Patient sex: M
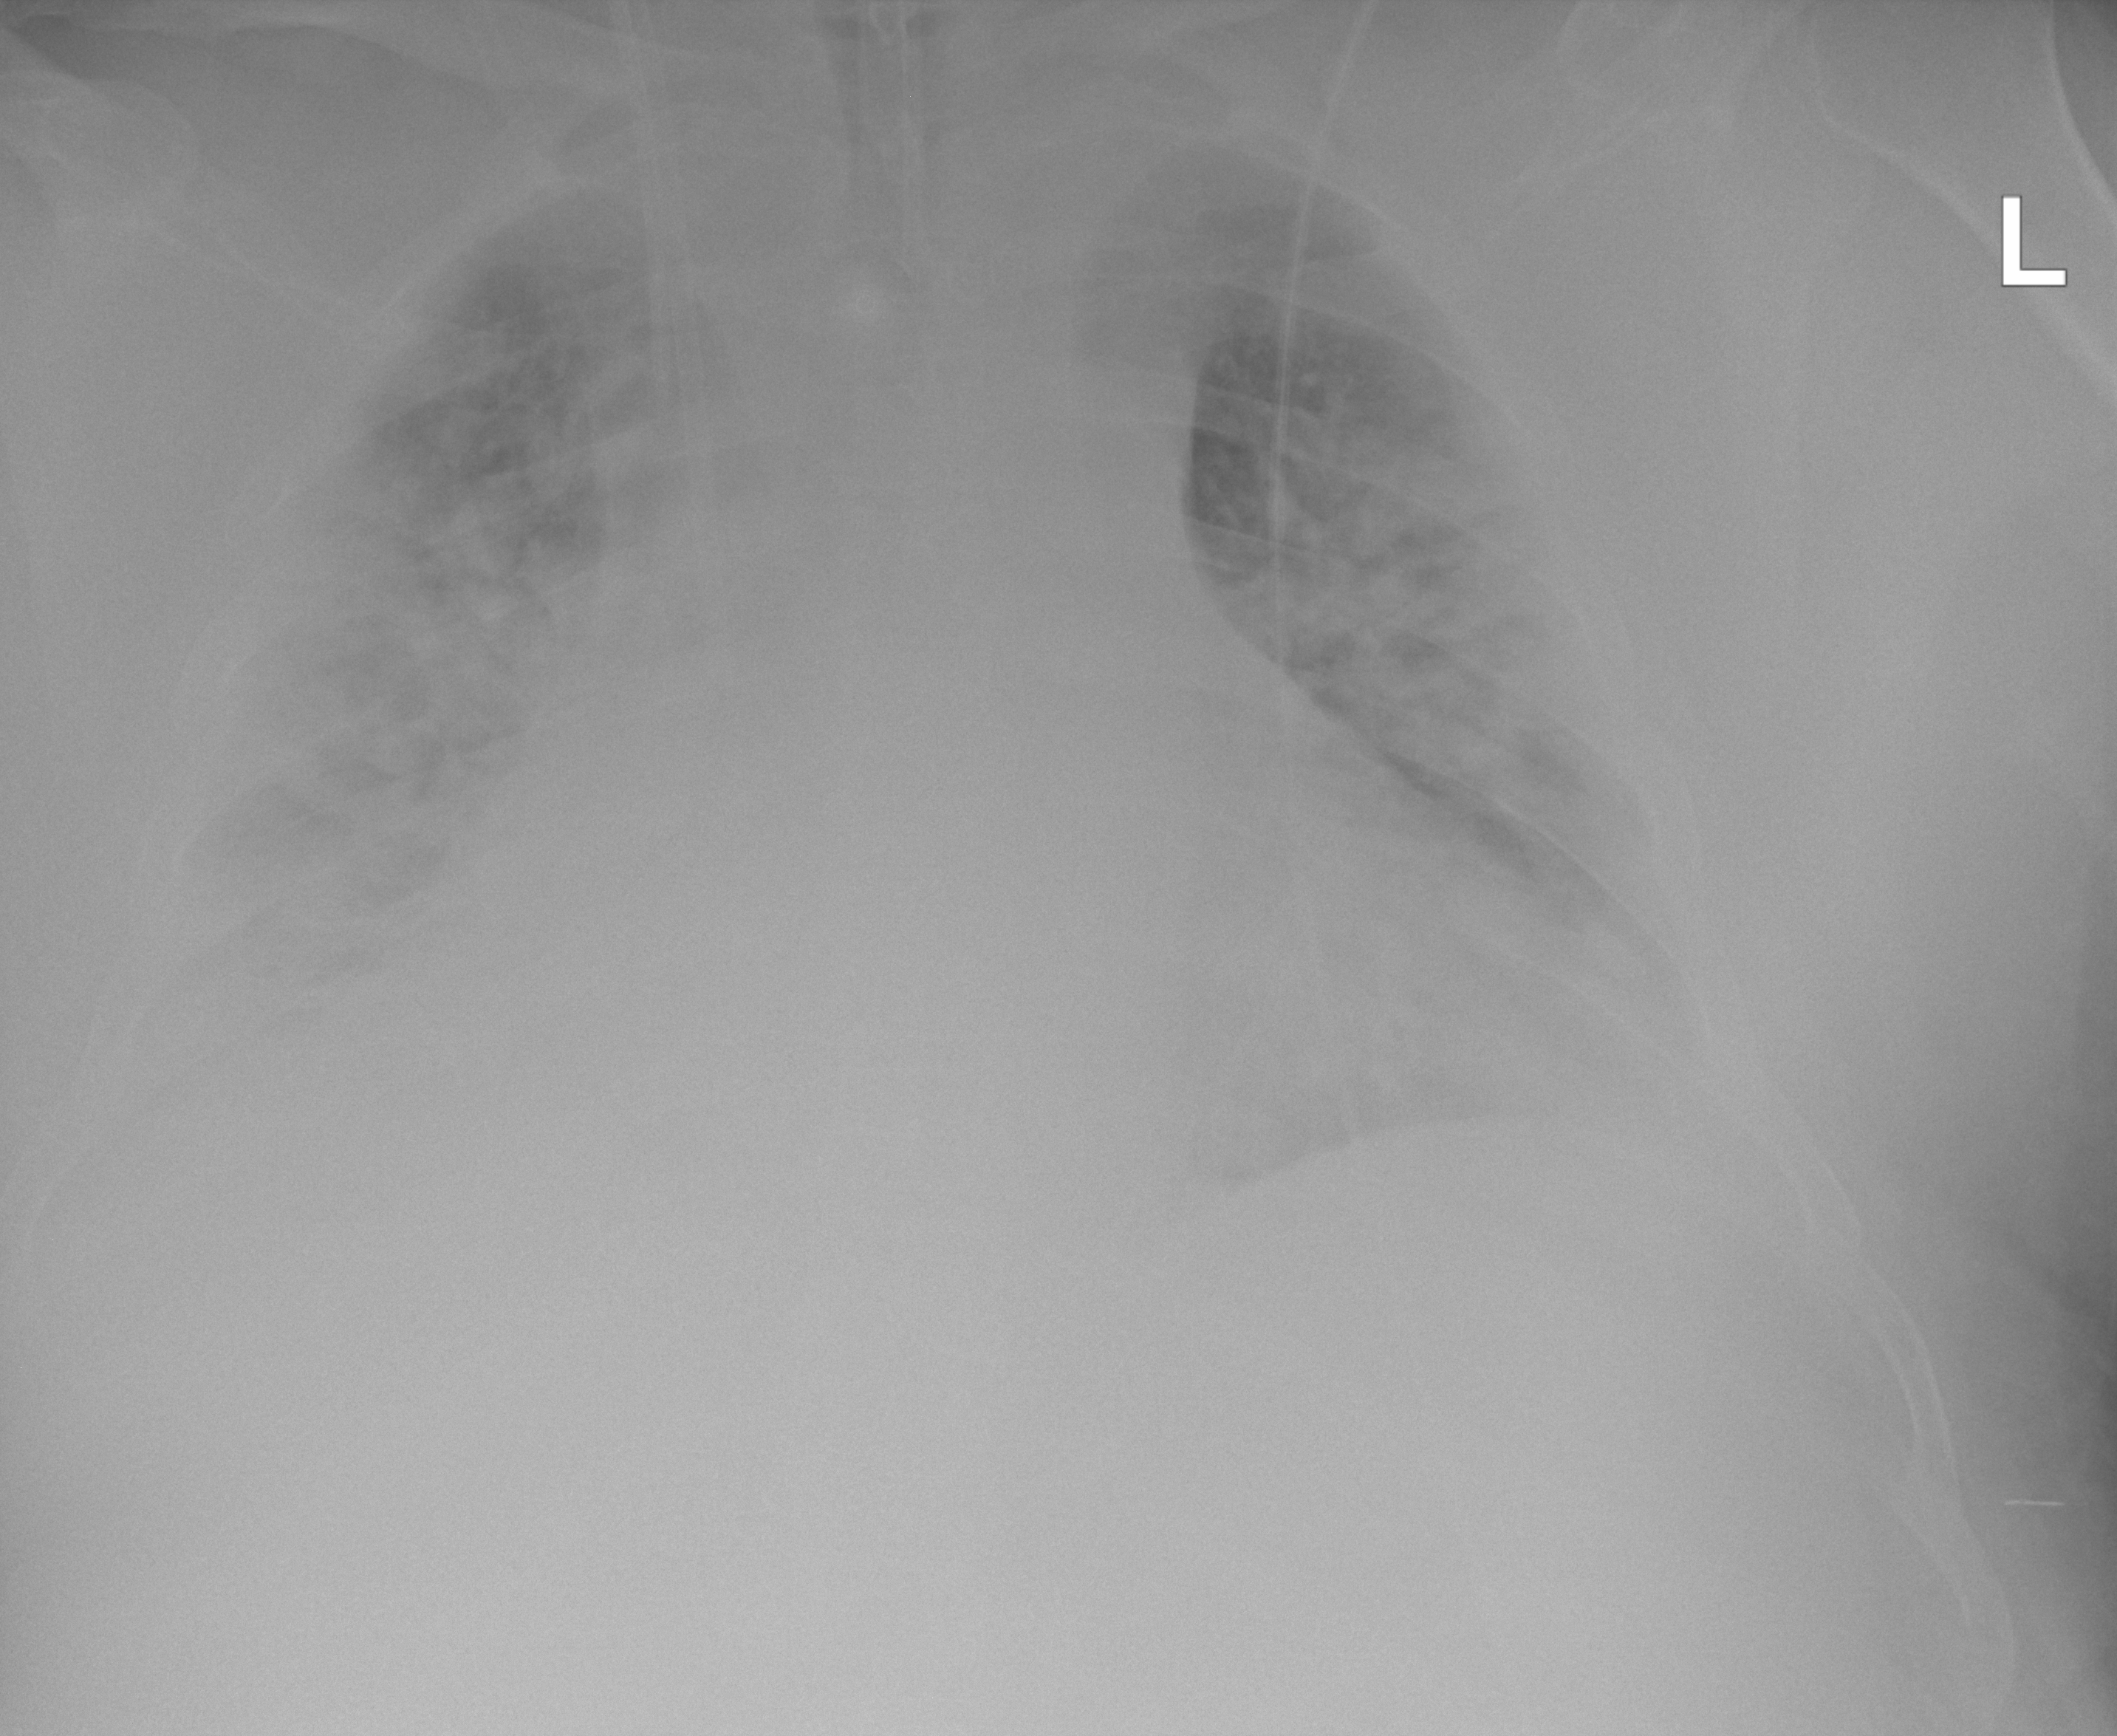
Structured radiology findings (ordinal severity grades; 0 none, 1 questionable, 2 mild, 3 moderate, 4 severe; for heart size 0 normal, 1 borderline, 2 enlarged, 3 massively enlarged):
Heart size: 3
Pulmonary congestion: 3
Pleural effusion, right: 2
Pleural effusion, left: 2
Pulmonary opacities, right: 3
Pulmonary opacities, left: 3
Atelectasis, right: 2
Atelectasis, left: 2